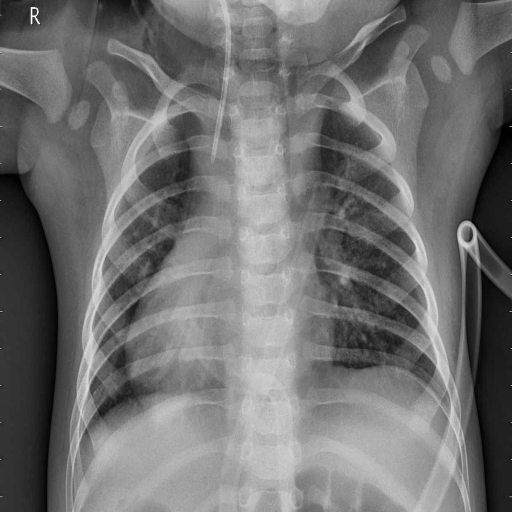
Finding: PNEUMONIA